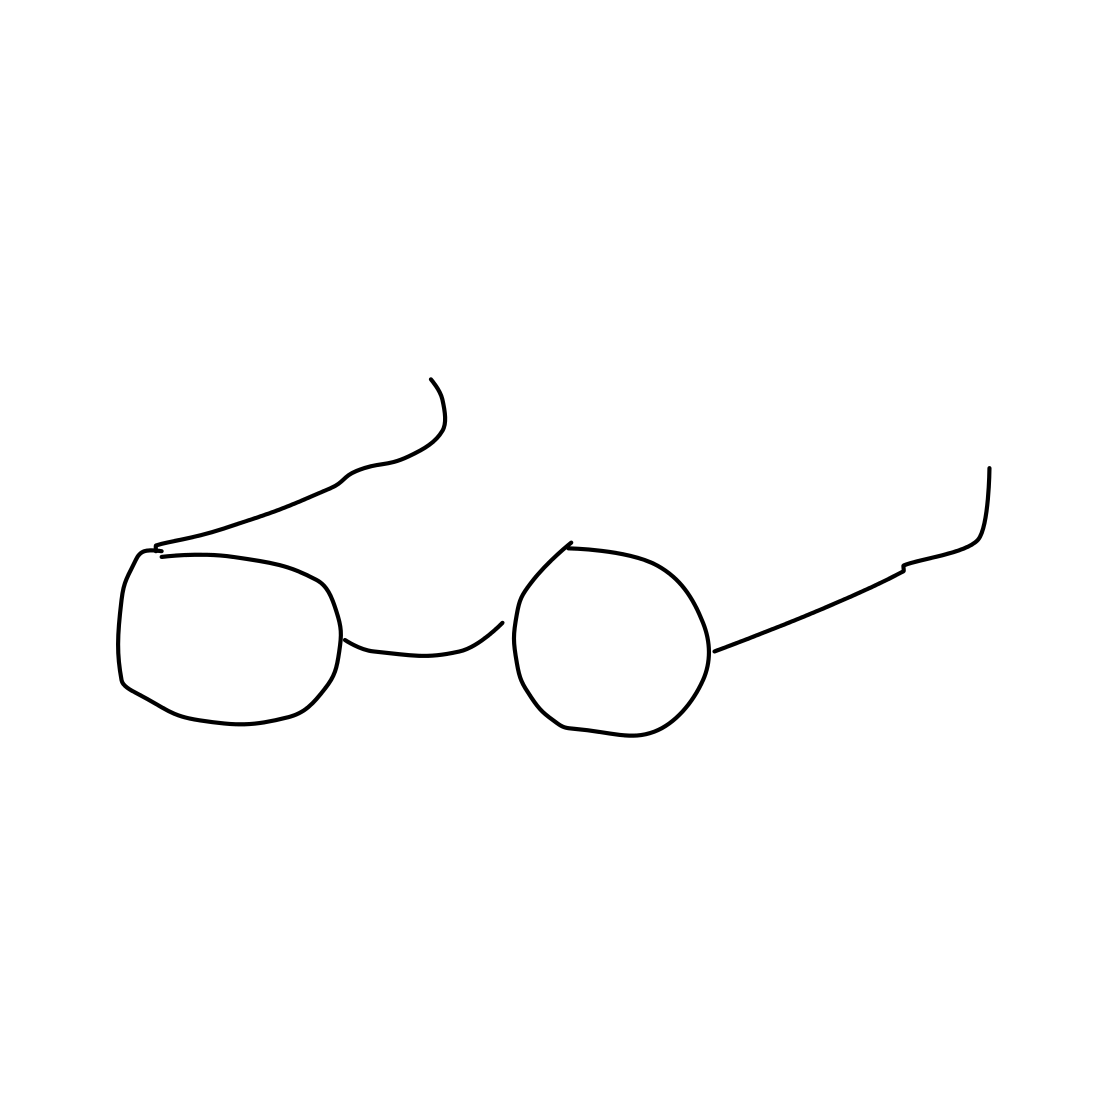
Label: eyeglasses